Brain MRI, t1w sequence, axial 2D slice.
Patient: age 29, sex F, weight 78 kg, height 1.78 m
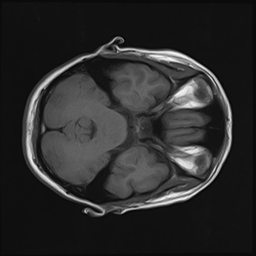